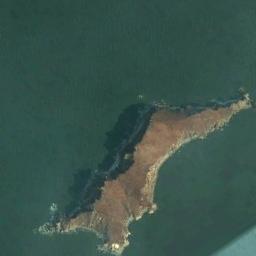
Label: island